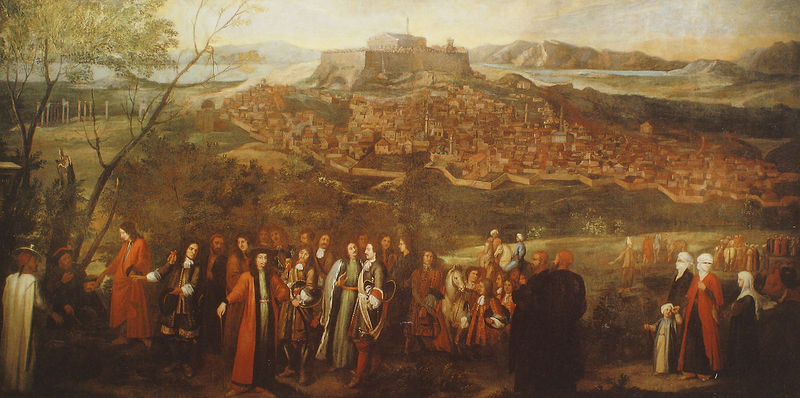
Titel: Charles Francois Olier Marquis von Nointel (1635-1685)
Künstler: Jaques Carrey
Institution: Athen, Museum der Stadt Athen, Vouros-Eutaxias Stiftung
Schlagwörter: baum, berg, gemälde, mann, meer, wasser, bäume, fluss, frauen, landschaft, menschen, see, stadt, ufer, frau, männer, szene, vordergrund, schloss, bibel, historie, hügel, adel, kind, kinder, pferd, reiter, küste, berge, zug, mauer, kopftuch, befestigung, aufsicht, panorama, stadtansicht, ruine, burg, festung, uniform, treffen, menschenmenge, christus, mauern, mittelalter, kopftücher, stadtmauer, tempel, turban, turbane, osmanen, stadtmauern